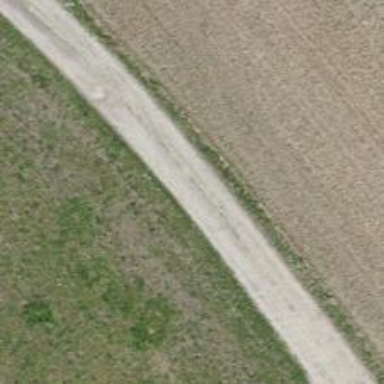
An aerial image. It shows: Gravel track.